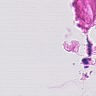
Metastatic tissue present: no